Interaction volume radius: 5 \u00c5
Interaction volume height: 10 \u00c5
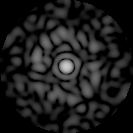
Disorder parameter: 0.847